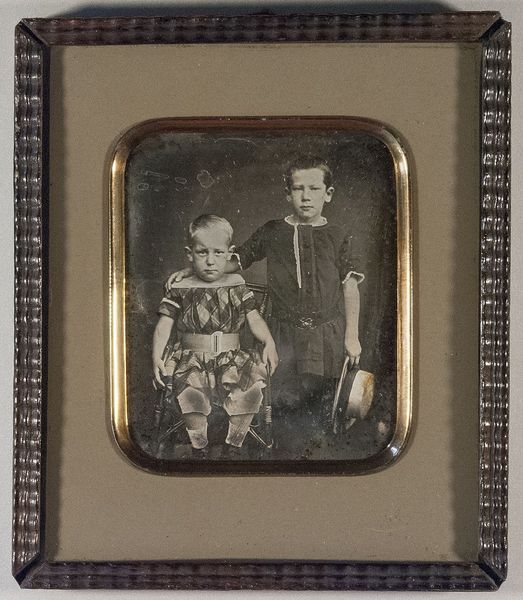
Titel: Die Brüder Emil und Otto Gaedechens (geb. 1848)
Standort: Hamburg
Institution: Museum für Kunst und Gewerbe Hamburg
Schlagwörter: portrait, figur, junge, foto, fotografie, photographie, doppelbildnis, doppelportrait, photo, bruder, lichtbild, daguerreotypie, bildwerke, angewandte und bildende kunst, hessische systematik, porträt, porträtfotografie, porträtphotographie, doppelporträt, brüder